Current action and preconditions to check: trajectory_clear

Your task: For each precondition in the list above, predict whether it will hold at this action.

Consider the current scene as observed from the mobile robot's camera, and analyze the predicted future states of all dynamic agents (e.g., people, animals, vehicles, or any moving entities) within the NEXT SECOND.

IMPORTANT: Only answer "very likely" if you are absolutely certain—based on strong, clear evidence—that a dynamic agent will violate the precondition in the predicted future state. Do NOT answer "very likely" for unlikely, ambiguous, or low-probability risks.

Ask yourself for each precondition: Is there a high probability, with clear and convincing evidence, that the predicted future states of any dynamic agent will interfere with the predicted future state of the currently executing action within the NEXT SECOND, causing that precondition to fail?

Assess the risk level based on these predictions. Use "likely" or "very likely" if motions create a clear risk of interference.

Use "neutral" or "improbable" if agents are nearby but their predicted paths are clearly diverging or non-conflicting.

Failure Risk Categories: "very improbable", "improbable", "neutral", "likely", "very likely"

Answer Format: Output ONLY the probability_of_failure value from these categories: "very improbable", "improbable", "neutral", "likely", "very likely"

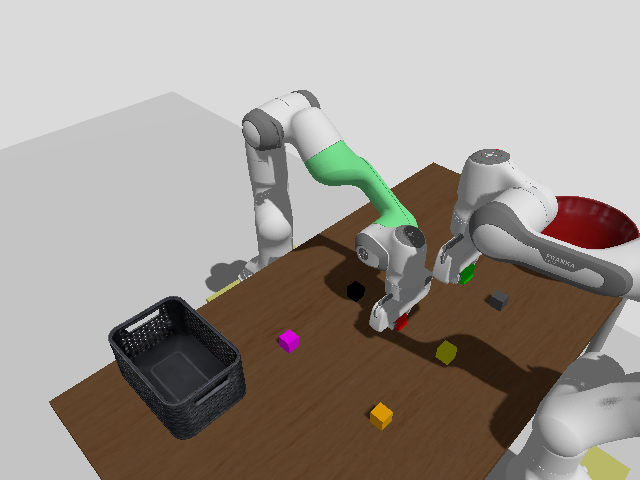

Answer: improbable